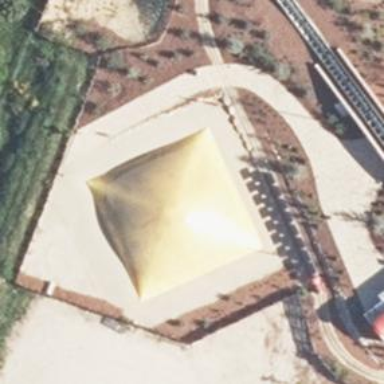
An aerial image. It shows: Swing carousel attraction.